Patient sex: M
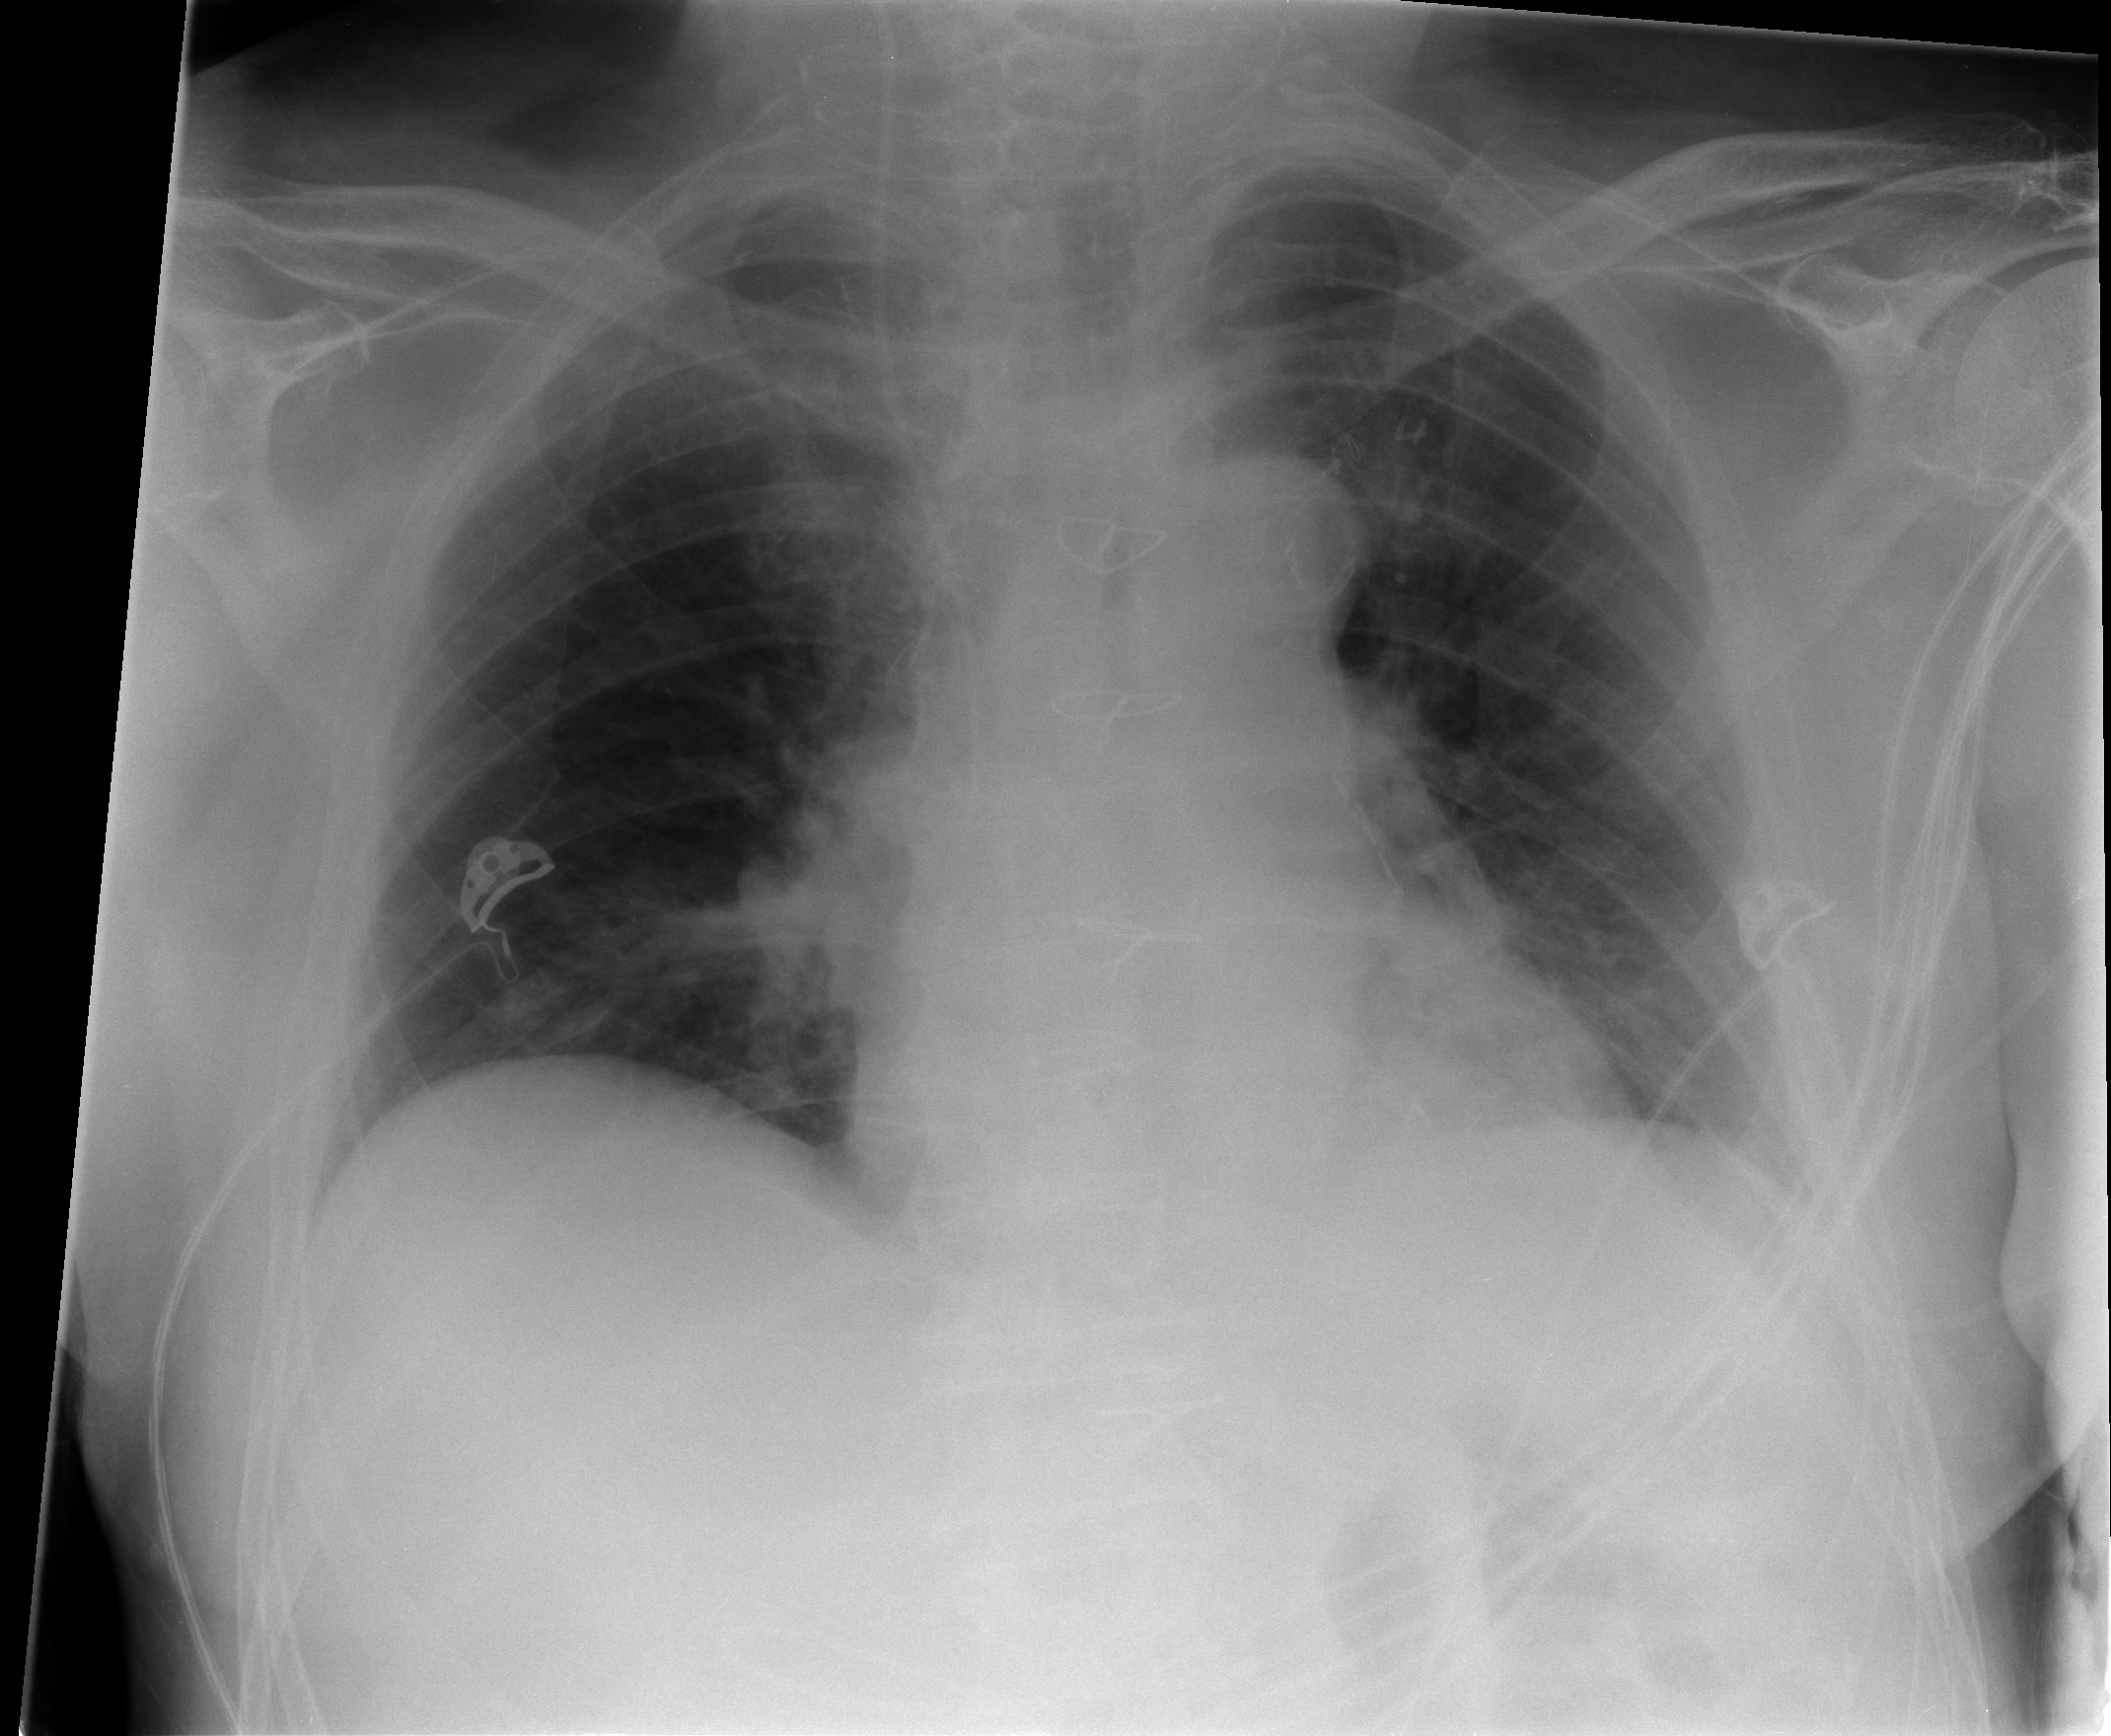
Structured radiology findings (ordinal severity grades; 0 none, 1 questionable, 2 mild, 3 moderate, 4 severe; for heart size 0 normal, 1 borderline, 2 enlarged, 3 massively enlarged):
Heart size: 1
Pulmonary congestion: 0
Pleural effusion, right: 0
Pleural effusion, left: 0
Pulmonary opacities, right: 0
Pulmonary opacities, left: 0
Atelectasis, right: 2
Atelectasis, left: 2